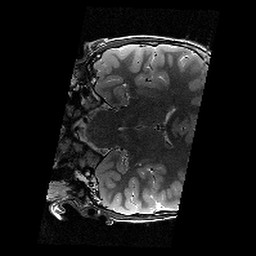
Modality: T2w
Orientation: coronal
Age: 9
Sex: male
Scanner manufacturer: siemens
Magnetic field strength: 3 T
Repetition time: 9.23 s
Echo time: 0.067 s